Question: Is there a way to programmatically invoke the Aera maximize effect using C or C++ for a specific window/window ID?
For example:

or
<URL>
<URL>
I am using a border-less Qt window and Qt has an API for getting the window ID. I want to programmatically trigger the windows effects without the known triggers.
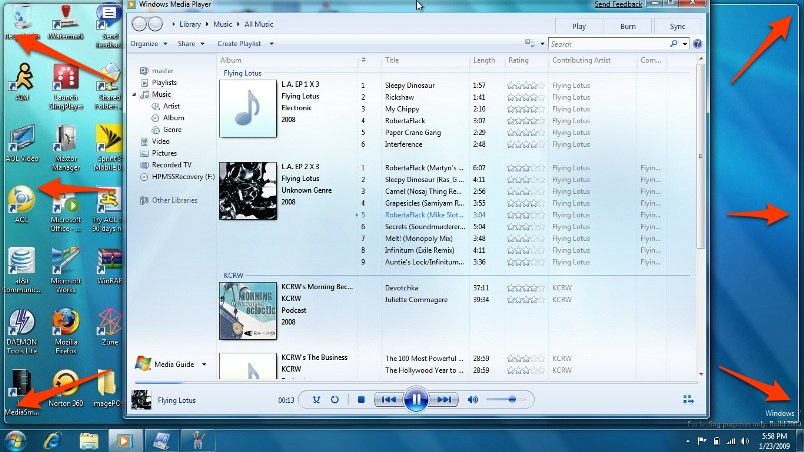
Answer: I don't want to talk about every single detail involved in achieving this effect, not only there's a lot that goes on but you also mentioned you understand the logic to place the windows at their specific locations. In this answer I'll address what I believe are the 2 main challenges:
- -
, we must analyze which <URL> are triggered when the window is maximized:
'''
void resizeEvent(QResizeEvent* evt); // Invoked first,
void paintEvent(QPaintEvent* event); // then second,
void changeEvent(QEvent* evt); // and at last.
'''
A Qt application is first notified of a 'resizeEvent()', which is followed by a 'paintEvent()' to draw the window (or widget), and only after everything has been displayed, 'changeEvent()' is invoked to let you know the widget was maximized (maybe it's a little bit late to receive such notification, I don't know).
Of all these, the only one we care about is 'resizeEvent()'. This event handler informs the new window/widget size that can be used for comparison with the desktop size, thus allowing us to know if the event was actually a maximize request. Once we identify a maximize request, we can figure out whether the application should be maximized (and anchored) to , or to the of the screen.
This would be the time to create the and place it on the screen as a visual clue to the user.
, I don't think is possible to call the native Windows API and ask it politely to perform this effect on your window. The only other logical choice is to write a code that approximates this effect ourselves.
The visual appearance can be replicated by drawing a transparent window with a shadow-ish border. The approach demonstrated in the source code below, creates and customizes a 'QWidget' to make it behave and look like a window:

It's not the most beautiful thing in the world, I know. This demo creates a regular window for the user to interact with, and once it's maximized, it places itself to the left of the screen. To the right size of the screen it displays something that resembles an window (shown above).
: a 'QWidget' with transparent background and a custom painting procedure. In other words, it's a transparent window which draws a rounded rectangle with a shadow and that's it.
To make it a bit more realistic, you should add some animation to resize the widget little by little. A 'for' loop might do the trick, but if you need something fancy you'll end up using timers. If you take a <URL>.
:
'''
#include "window.h"
#include <QApplication>
int main(int argc, char* argv[])
{
QApplication app(argc, argv);
Window window;
window.show();
return app.exec();
}
'''
:
'''
#pragma once
#include "snapwindow.h"
#include <QMainWindow>
#include <QEvent>
class Window : public QMainWindow
{
public:
Window();
void resizeEvent(QResizeEvent* evt);
//void paintEvent(QPaintEvent* event);
void changeEvent(QEvent* evt);
private:
SnapWindow* _sw;
};
'''
:
'''
#include "window.h"
#include "snapwindow.h"
#include <QDebug>
#include <QWindowStateChangeEvent>
#include <QApplication>
#include <QDesktopWidget>
Window::Window()
{
setWindowTitle("AeroSnap");
resize(300, 300);
_sw = new SnapWindow(this);
_sw->hide();
}
void Window::changeEvent(QEvent* evt)
{
if (evt->type() == QEvent::WindowStateChange)
{
QWindowStateChangeEvent* event = static_cast<QWindowStateChangeEvent*>(evt);
if (event->oldState() == Qt::WindowNoState &&
windowState() == Qt::WindowMaximized)
{
qDebug() << "changeEvent: window is now maximized!";
}
}
}
// resizeEvent is triggered before window_maximized event
void Window::resizeEvent(QResizeEvent* evt)
{
qDebug() << "resizeEvent: request to resize window to: " << evt->size();
QSize desktop_sz = QApplication::desktop()->size();
//qDebug() << "resizeEvent: desktop sz " << desktop_sz.width() << "x" << desktop_sz.height();
// Apparently, the maximum size a window can have in my system (1920x1080)
// is actually 1920x990. I suspect this happens because the taskbar has 90px of height:
desktop_sz.setHeight(desktop_sz.height() - 90);
// If this not a request to maximize the window, don't do anything crazy.
if (desktop_sz.width() != evt->size().width() ||
desktop_sz.height() != evt->size().height())
return;
// Alright, now we known it's a maximize request:
qDebug() << "resizeEvent: maximize this window to the left";
// so we update the window geometry (i.e. size and position)
// to what we think it's appropriate: half width to the left
int new_width = evt->size().width();
int new_height = evt->size().height();
int x_offset = 10;
setGeometry(x_offset, 45, new_width/2, new_height-45); // y 45 and height -45 are due to the 90px problem
/* Draw aero snap widget */
_sw->setGeometry(new_width/2-x_offset, 0, new_width/2, new_height);
_sw->show();
// paintEvent() will be called automatically after this method ends,
// and will draw this window with the appropriate geometry.
}
'''
:
'''
#pragma once
#include <QWidget>
class SnapWindow : public QWidget
{
public:
SnapWindow(QWidget* parent = 0);
void paintEvent(QPaintEvent *event);
};
'''
:
'''
#include "snapwindow.h"
#include <QPainter>
#include <QGraphicsDropShadowEffect>
SnapWindow::SnapWindow(QWidget* parent)
: QWidget(parent)
{
// Set this widget as top-level (i.e. owned by user)
setParent(0);
/* Behold: the magic of creating transparent windows */
setWindowFlags(Qt::Widget | Qt::FramelessWindowHint);
setStyleSheet("background:transparent;");
setAttribute(Qt::WA_NoSystemBackground, true); // speed up drawing by removing unnecessary background initialization
setAttribute(Qt::WA_TranslucentBackground);
//setAutoFillBackground(true);
/* Use Qt tricks to paint stuff with shadows */
QGraphicsDropShadowEffect* effect = new QGraphicsDropShadowEffect();
effect->setBlurRadius(12);
effect->setOffset(0);
effect->setColor(QColor(0, 0, 0, 255));
setGraphicsEffect(effect);
}
void SnapWindow::paintEvent(QPaintEvent *event)
{
QWidget::paintEvent(event);
/* Lazy way of painting a shadow */
QPainter painter(this);
QPen pen(QColor(180, 180, 180, 200));
pen.setWidth(3);
painter.setPen(pen);
// Offset 6 and 9 pixels so the shadow shows up properly
painter.drawRoundedRect(QRect(6, 6, (width()-1)-9, (height()-1)-9), 18, 18);
}
'''
This is just a quick demo to point you to the right direction. It is by no means a complete implementation of the effect you are looking for.